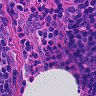
Metastatic tissue present: no